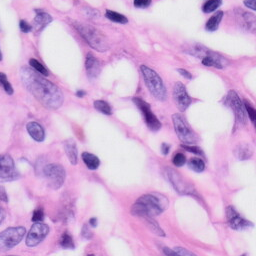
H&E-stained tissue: Skin